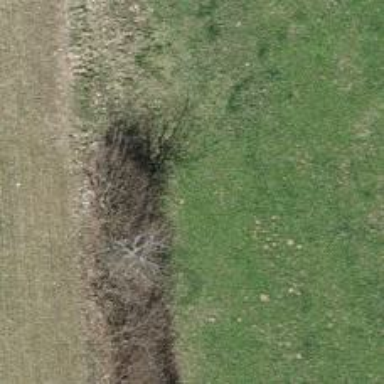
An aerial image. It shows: Row of trees in natural setting.